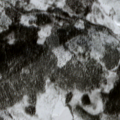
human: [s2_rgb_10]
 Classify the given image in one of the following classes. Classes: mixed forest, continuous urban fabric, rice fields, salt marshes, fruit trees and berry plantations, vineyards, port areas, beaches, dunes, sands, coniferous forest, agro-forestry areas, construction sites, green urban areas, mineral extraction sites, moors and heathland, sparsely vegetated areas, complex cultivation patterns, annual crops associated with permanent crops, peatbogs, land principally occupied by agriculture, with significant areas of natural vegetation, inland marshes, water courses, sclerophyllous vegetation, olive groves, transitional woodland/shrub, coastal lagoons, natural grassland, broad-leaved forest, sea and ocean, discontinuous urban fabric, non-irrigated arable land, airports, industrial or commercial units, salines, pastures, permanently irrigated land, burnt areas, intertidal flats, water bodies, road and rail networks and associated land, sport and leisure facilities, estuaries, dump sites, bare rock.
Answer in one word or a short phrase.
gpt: coniferous forest, transitional woodland/shrub